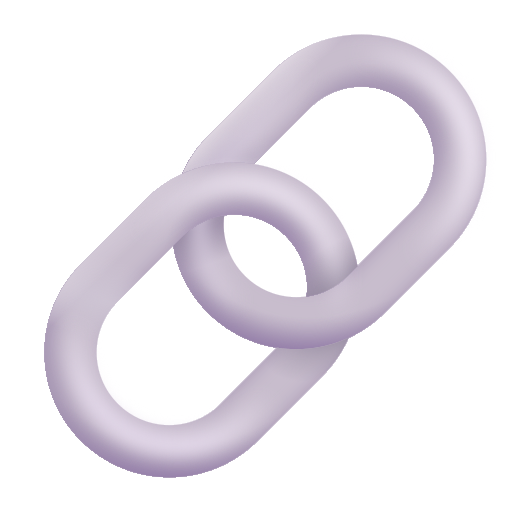
link color